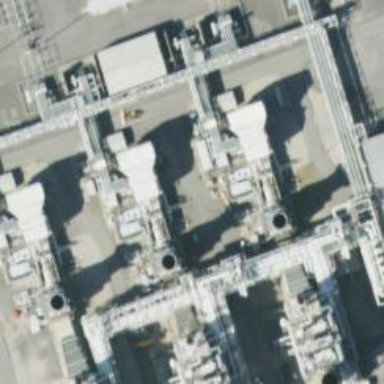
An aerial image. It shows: Gas-powered generator. It is gas turbine type generator.